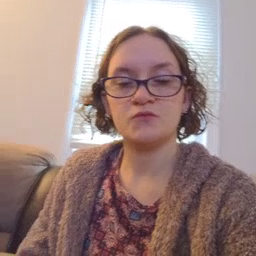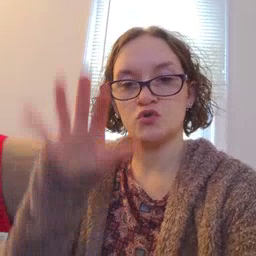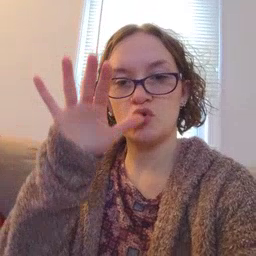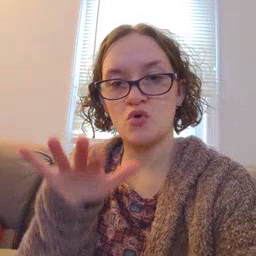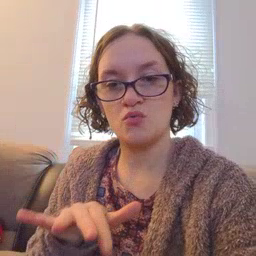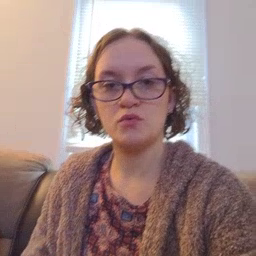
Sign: snow